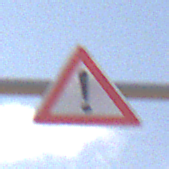
Verkehrszeichen: Gefahrenstelle
Umgebung: Outdoor, Nature
Tageszeit: Midday
Wetter: PartlyCloudy
Licht: Natural
Jahreszeit: NotSpecified
Kontrast: HighContrast